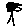
Label: tree